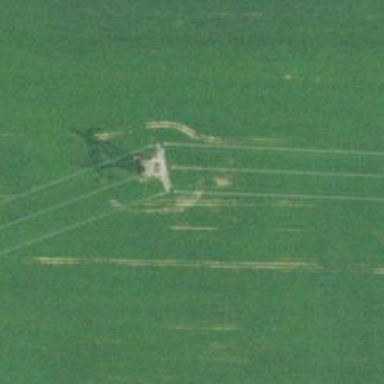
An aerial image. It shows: Lattice structure tower used for power distribution.